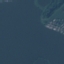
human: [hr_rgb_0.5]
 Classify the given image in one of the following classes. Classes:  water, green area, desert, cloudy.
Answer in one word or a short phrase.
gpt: water